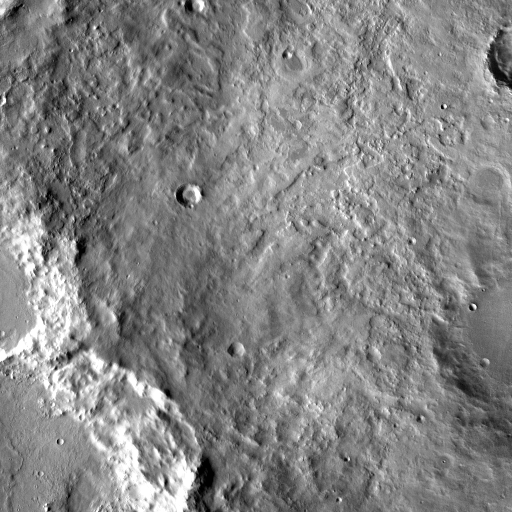
Crater classes present: Background, Other, Buried